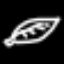
Label: leaf